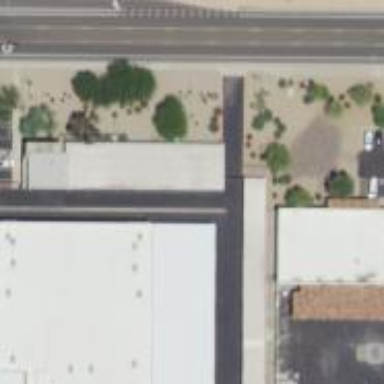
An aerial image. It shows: Commercial building.